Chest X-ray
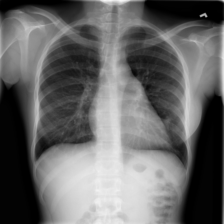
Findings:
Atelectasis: negative
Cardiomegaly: negative
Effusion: negative
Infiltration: positive
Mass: negative
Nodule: negative
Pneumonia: negative
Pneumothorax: negative
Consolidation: negative
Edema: negative
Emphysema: negative
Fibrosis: negative
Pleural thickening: negative
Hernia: negative